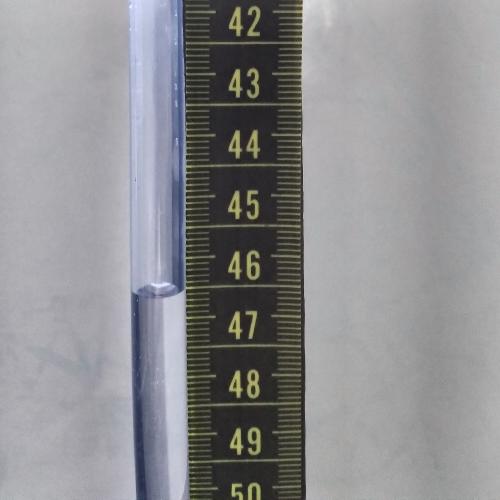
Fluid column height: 46.6 cm